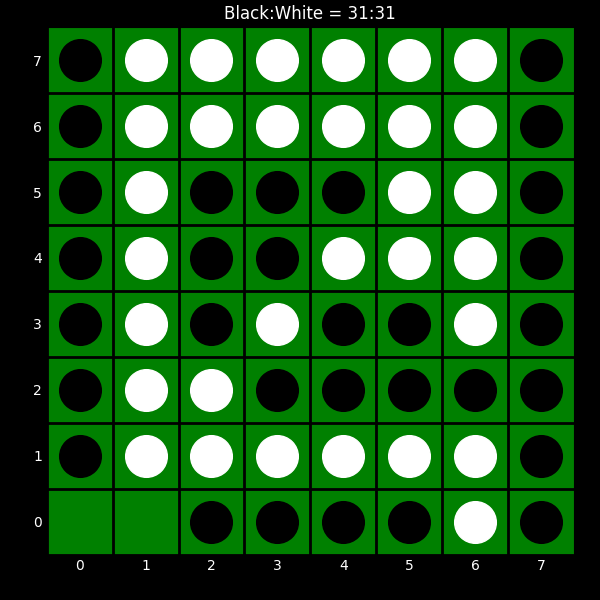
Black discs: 31
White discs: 31